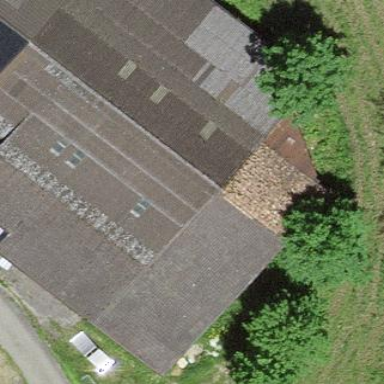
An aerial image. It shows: Farm building.